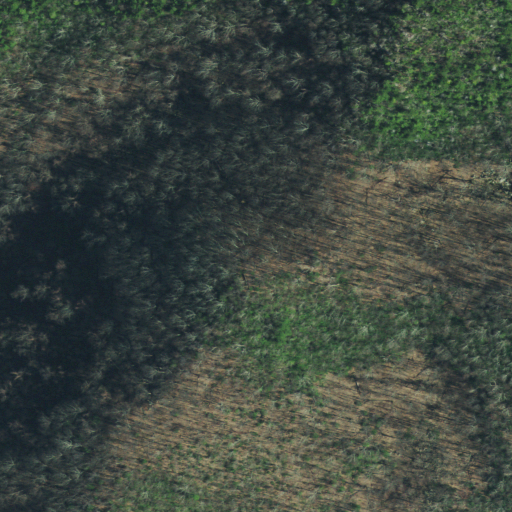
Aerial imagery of mountain in Tennessee named Devils Den containing deciduous forest and mixed forest